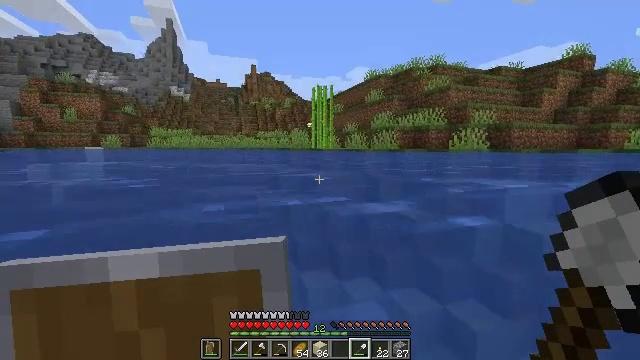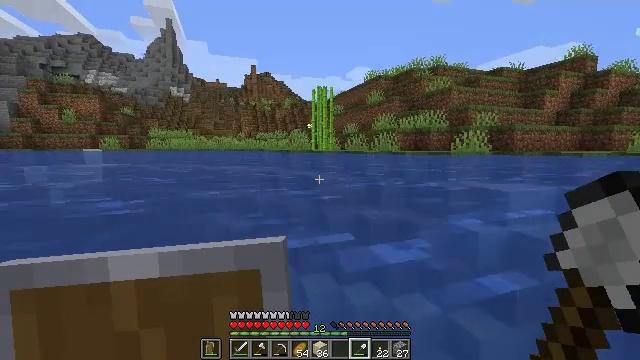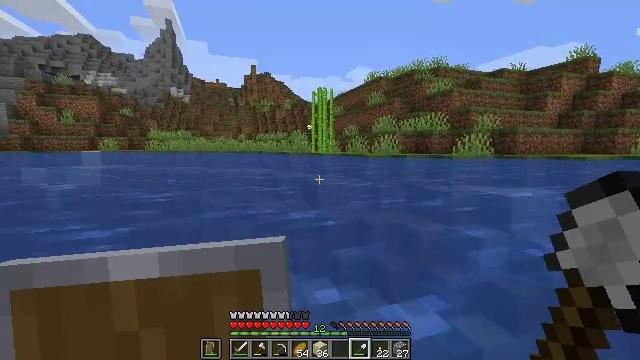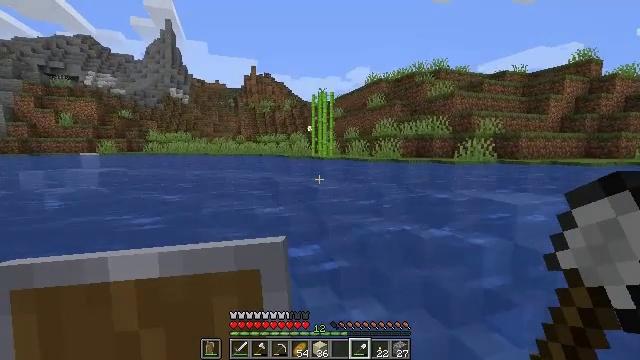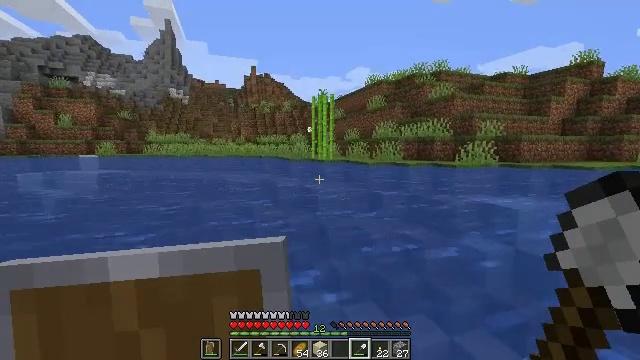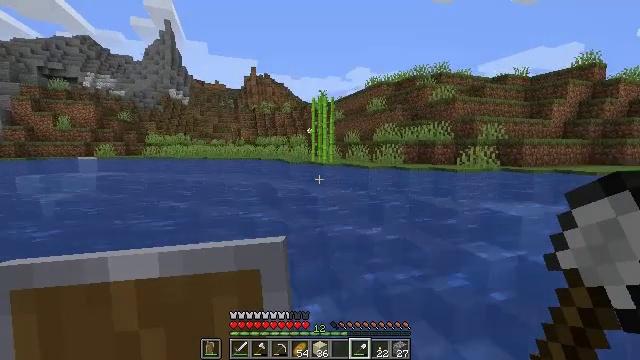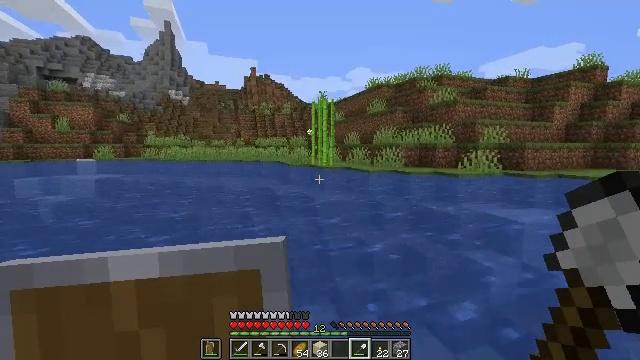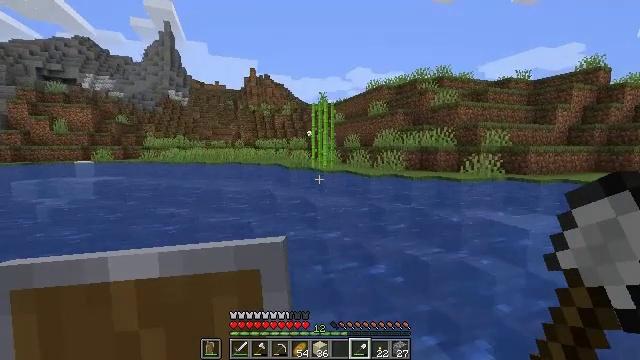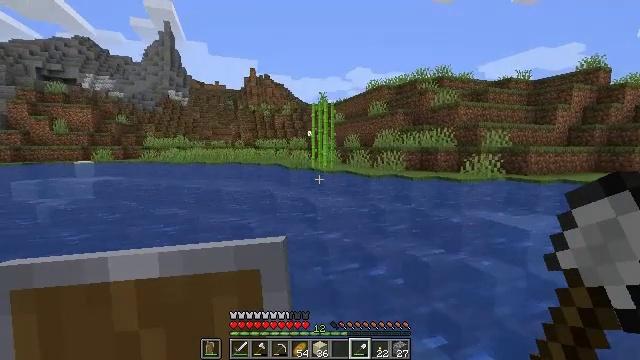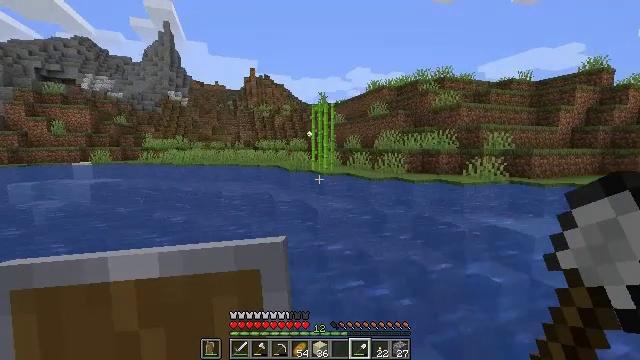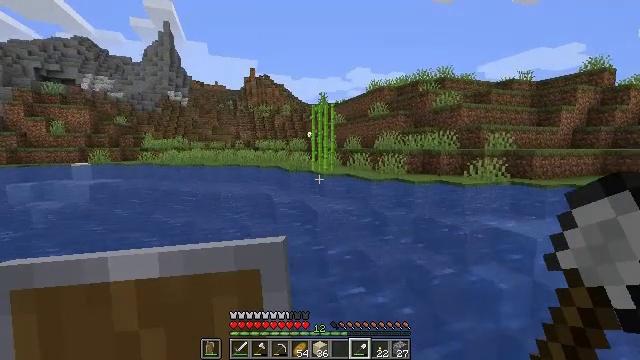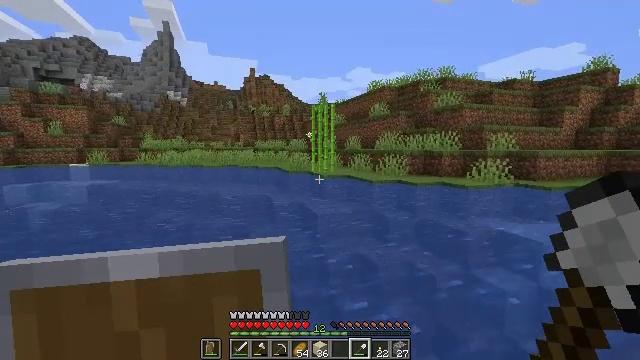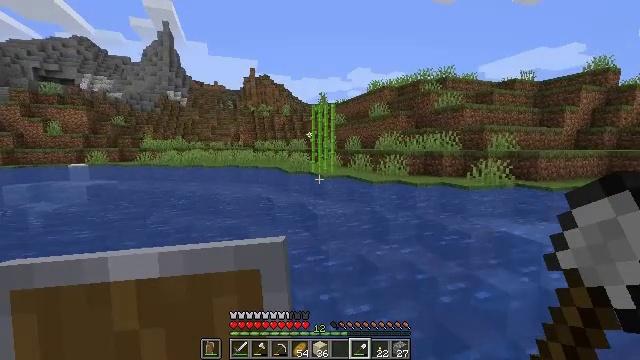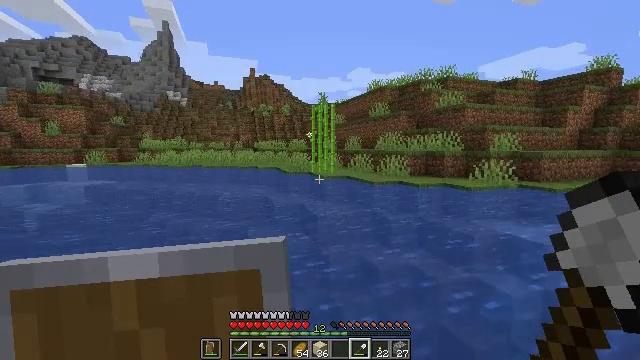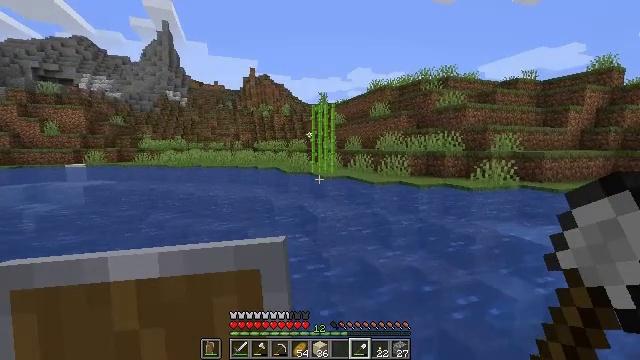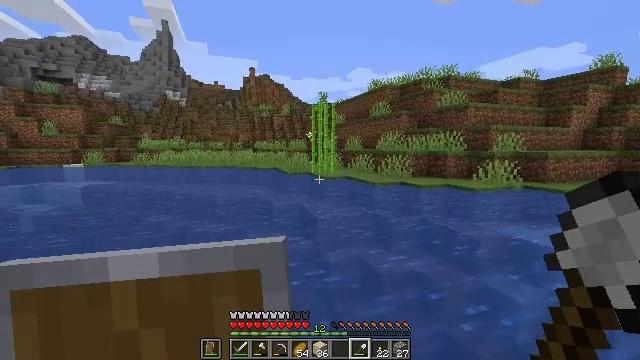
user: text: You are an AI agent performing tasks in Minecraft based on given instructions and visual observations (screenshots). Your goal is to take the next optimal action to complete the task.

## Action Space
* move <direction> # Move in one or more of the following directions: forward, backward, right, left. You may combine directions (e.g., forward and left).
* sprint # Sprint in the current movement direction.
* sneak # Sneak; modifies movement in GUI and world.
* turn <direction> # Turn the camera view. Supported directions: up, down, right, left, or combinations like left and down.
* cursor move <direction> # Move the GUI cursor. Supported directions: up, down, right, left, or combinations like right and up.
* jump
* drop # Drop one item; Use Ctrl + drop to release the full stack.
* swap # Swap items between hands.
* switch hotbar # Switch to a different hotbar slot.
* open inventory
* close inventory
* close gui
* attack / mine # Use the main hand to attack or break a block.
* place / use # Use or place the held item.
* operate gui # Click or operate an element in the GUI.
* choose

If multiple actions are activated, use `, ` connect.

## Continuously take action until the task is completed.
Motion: motion action
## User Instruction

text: Harvest sugar cane from the plant.
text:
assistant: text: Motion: move forward, jump
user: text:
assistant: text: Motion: move forward, jump
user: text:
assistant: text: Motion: move forward, jump
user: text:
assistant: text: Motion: move forward, jump
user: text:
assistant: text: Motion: move forward, sprint, jump
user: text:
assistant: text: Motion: move forward, sprint
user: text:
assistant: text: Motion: move forward, sprint
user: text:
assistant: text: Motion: move forward, sprint
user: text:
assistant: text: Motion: move forward
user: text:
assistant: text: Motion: move forward
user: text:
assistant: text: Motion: move forward
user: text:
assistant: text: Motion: move forward
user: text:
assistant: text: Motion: move forward
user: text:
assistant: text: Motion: move forward
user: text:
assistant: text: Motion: move forward
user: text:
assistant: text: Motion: move forward
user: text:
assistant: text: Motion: move forward
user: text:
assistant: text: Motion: move forward
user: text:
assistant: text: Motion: move forward
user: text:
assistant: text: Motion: move forward
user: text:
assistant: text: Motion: move forward
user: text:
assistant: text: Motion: move forward, sneak
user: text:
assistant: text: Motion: move forward, sneak
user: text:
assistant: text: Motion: move forward, sneak
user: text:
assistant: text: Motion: move forward, sneak
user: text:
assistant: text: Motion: move forward, sneak
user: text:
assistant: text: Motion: move forward, sneak
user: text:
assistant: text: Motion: move forward, sneak
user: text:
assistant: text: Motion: move forward, sneak
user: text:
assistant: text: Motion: move forward, sneak